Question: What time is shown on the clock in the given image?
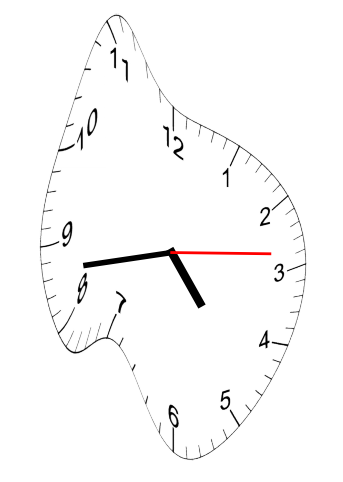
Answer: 04:43:14